Interaction volume radius: 10 \u00c5
Interaction volume height: 10 \u00c5
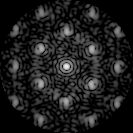
Disorder parameter: 0.3948